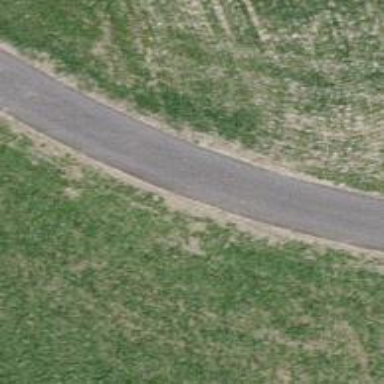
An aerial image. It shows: Paved track with grade 1 surface.